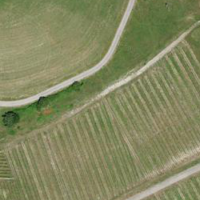
EUNIS habitat code: 40
Species observed at this site:
Orchis anthropophora